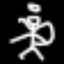
Label: angel